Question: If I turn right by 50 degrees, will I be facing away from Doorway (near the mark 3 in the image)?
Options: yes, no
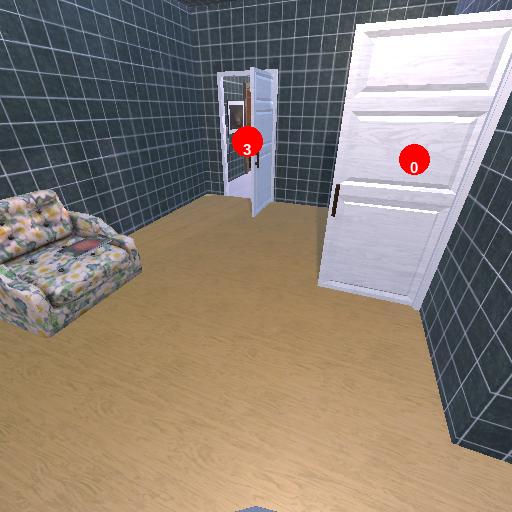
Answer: yes